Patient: sex M, age 45
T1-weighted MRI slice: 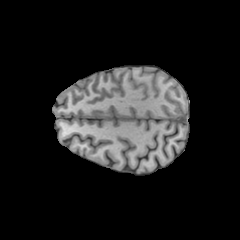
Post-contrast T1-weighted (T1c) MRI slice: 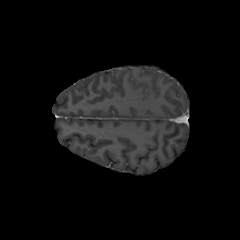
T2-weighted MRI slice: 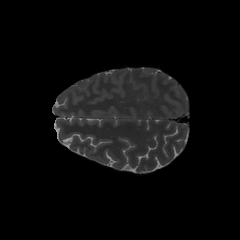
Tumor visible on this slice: no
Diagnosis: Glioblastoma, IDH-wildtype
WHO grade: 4